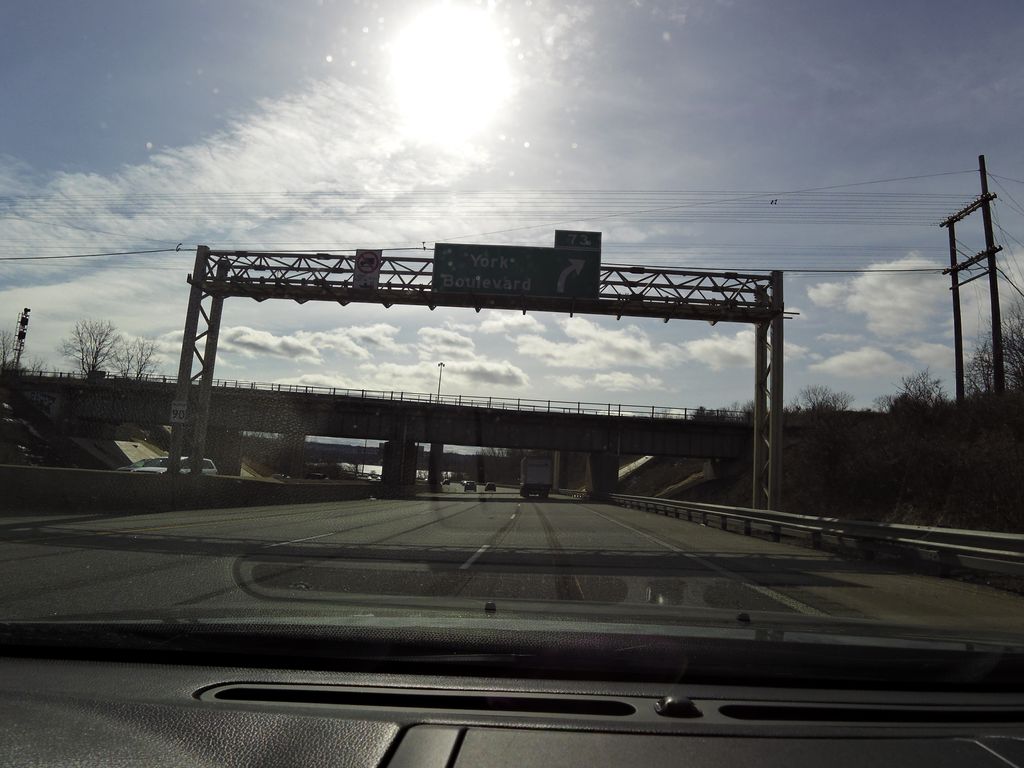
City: hamilton